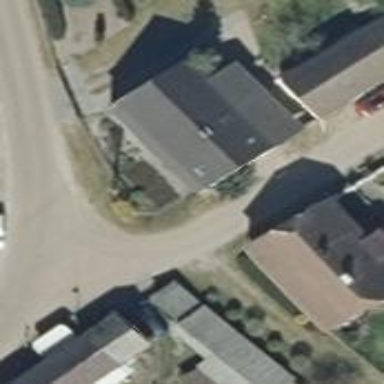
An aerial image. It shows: Paved residential road.